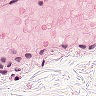
Metastatic tissue present: no